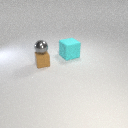
large cyan rubber cube to the right of small brown rubber cube